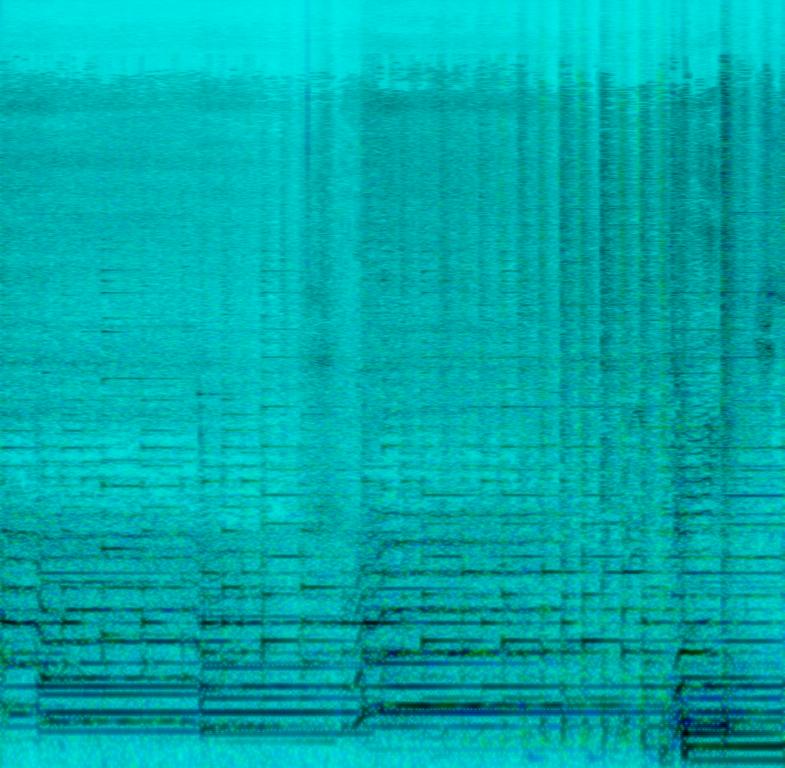
The song has a tranquil and mellow vibe to it. It's a Christian worship song, with a singer that has a raspy tone to his voice and a calm approach to performing. The main instrumental factors are the acoustic guitar layers which are strummed, as well as piano chords and simple folk style drumming.